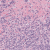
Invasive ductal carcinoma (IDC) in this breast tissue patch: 1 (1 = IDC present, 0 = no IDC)